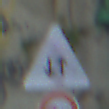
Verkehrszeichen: Gegenverkehr
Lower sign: UeberholverbotKraftfahrzeuge
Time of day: Midday
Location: Outdoor (Urban)
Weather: Clear
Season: NotSpecified
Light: Natural